Chest X-ray:
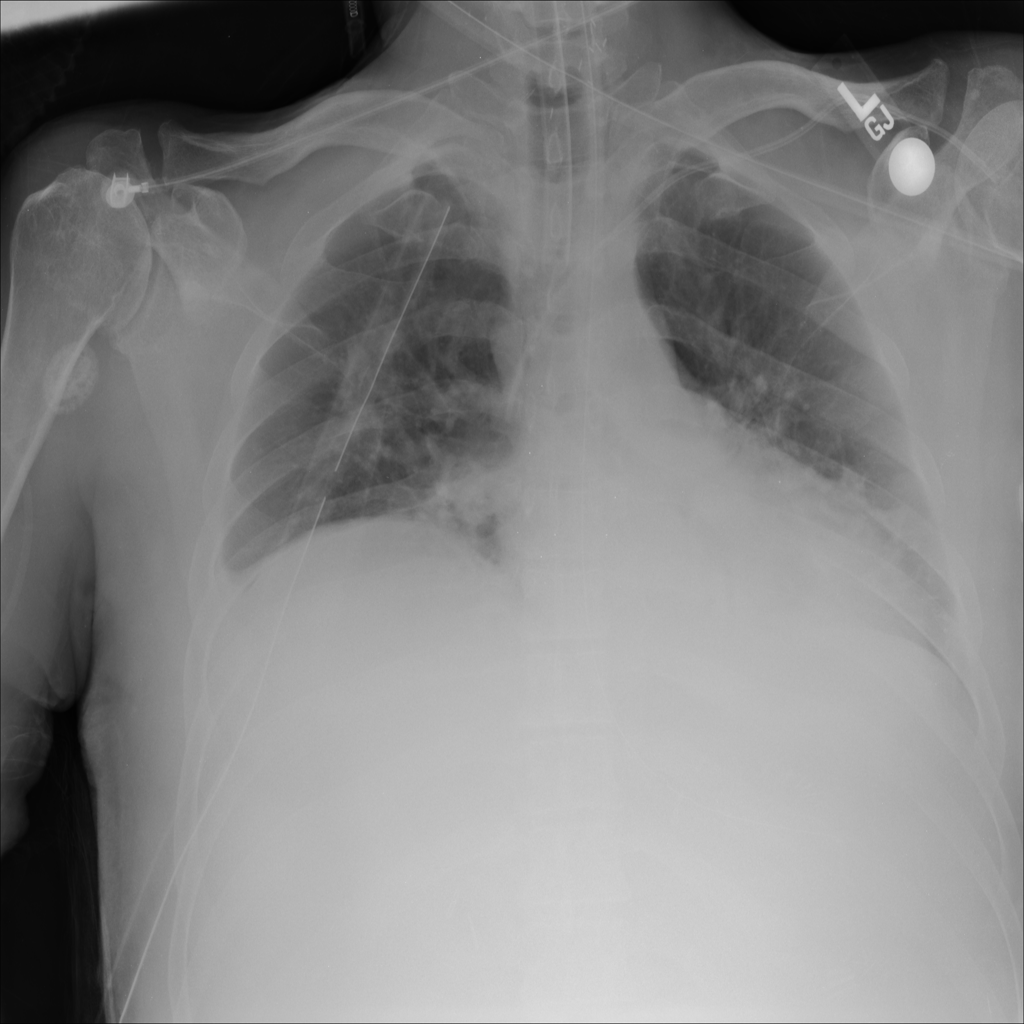
Findings: Consolidation, Effusion
No abnormal finding: no